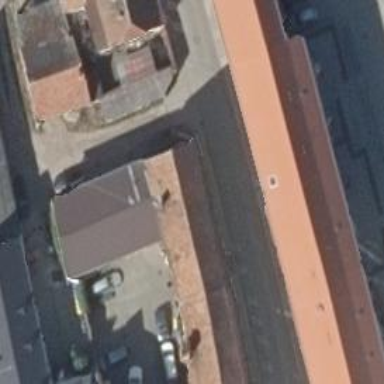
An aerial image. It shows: Restaurant.